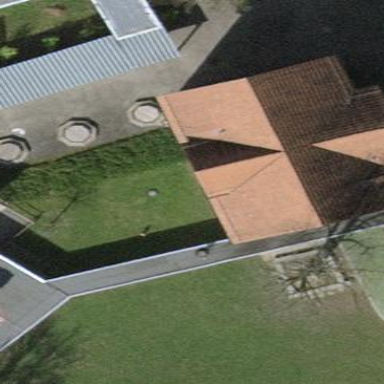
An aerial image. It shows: School building.